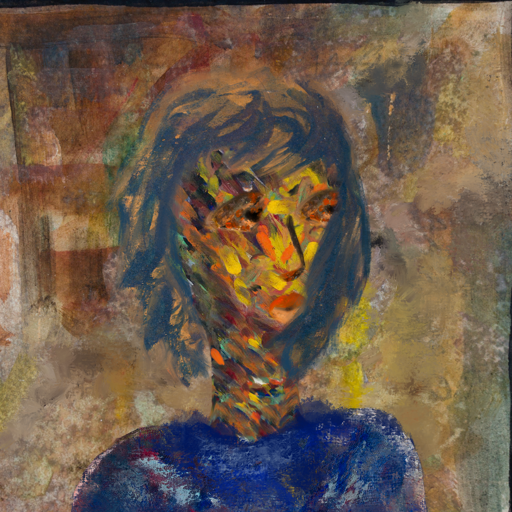
Background: Mosgoul, Head And Neck Side: An_Impression, Face Side: Gypsy_Queen, Bust: Irani, Hair Side: In_The_Sun, Head Accessory: Blank, Second Necklace: Blank, Necklace: Blank, Baby: Blank